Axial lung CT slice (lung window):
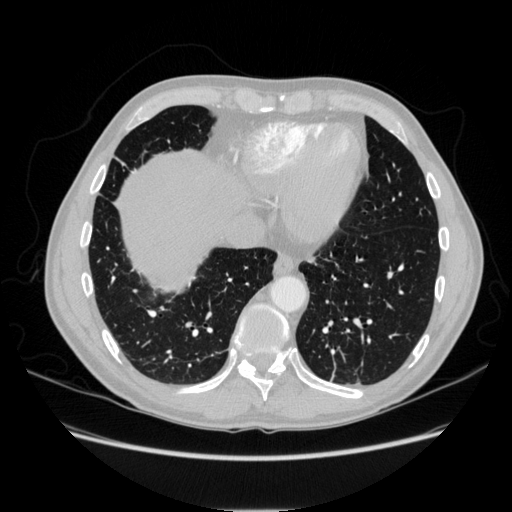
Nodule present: no